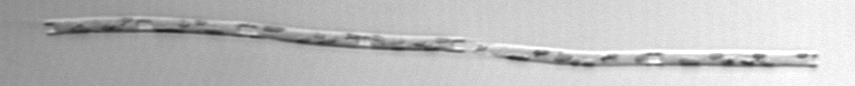
Label: Eucampia_morphytype1